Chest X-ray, AP view. Patient: 32 years old, sex F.
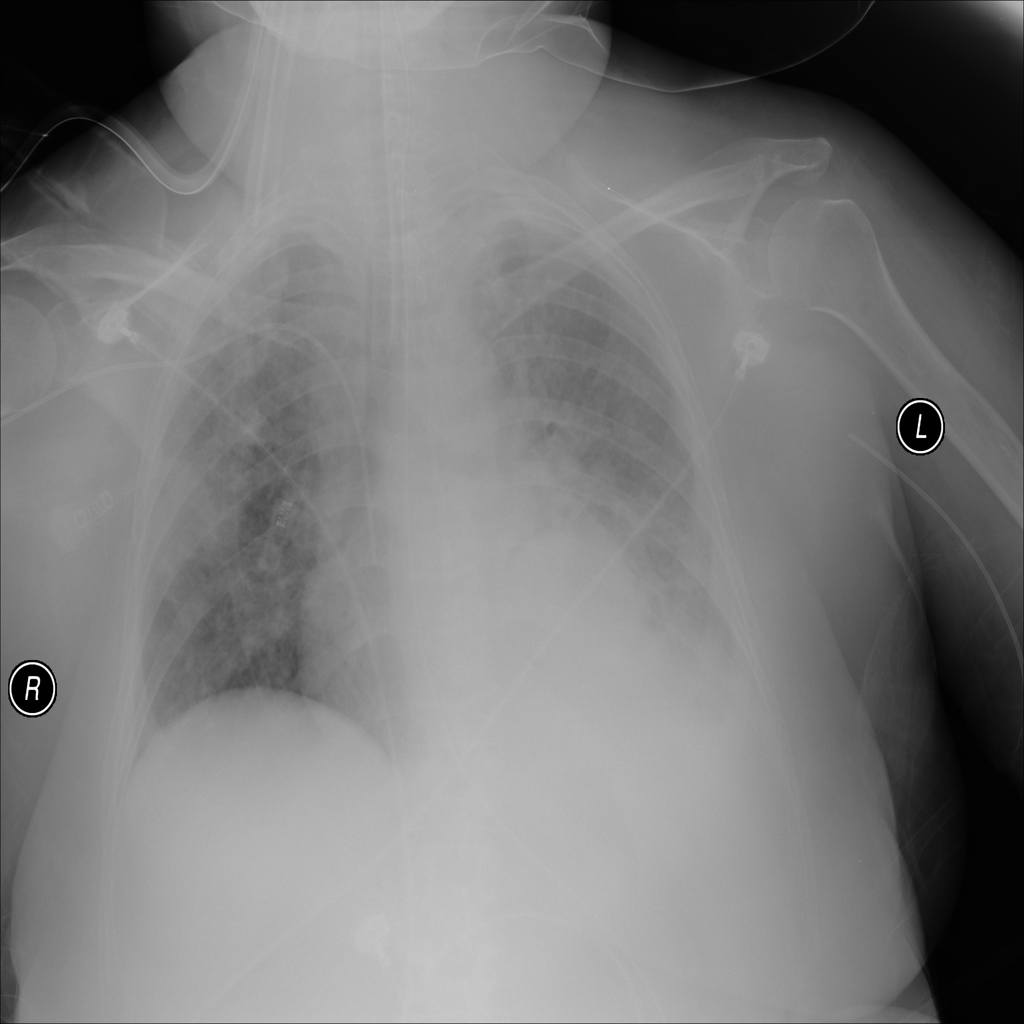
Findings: Consolidation